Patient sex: M
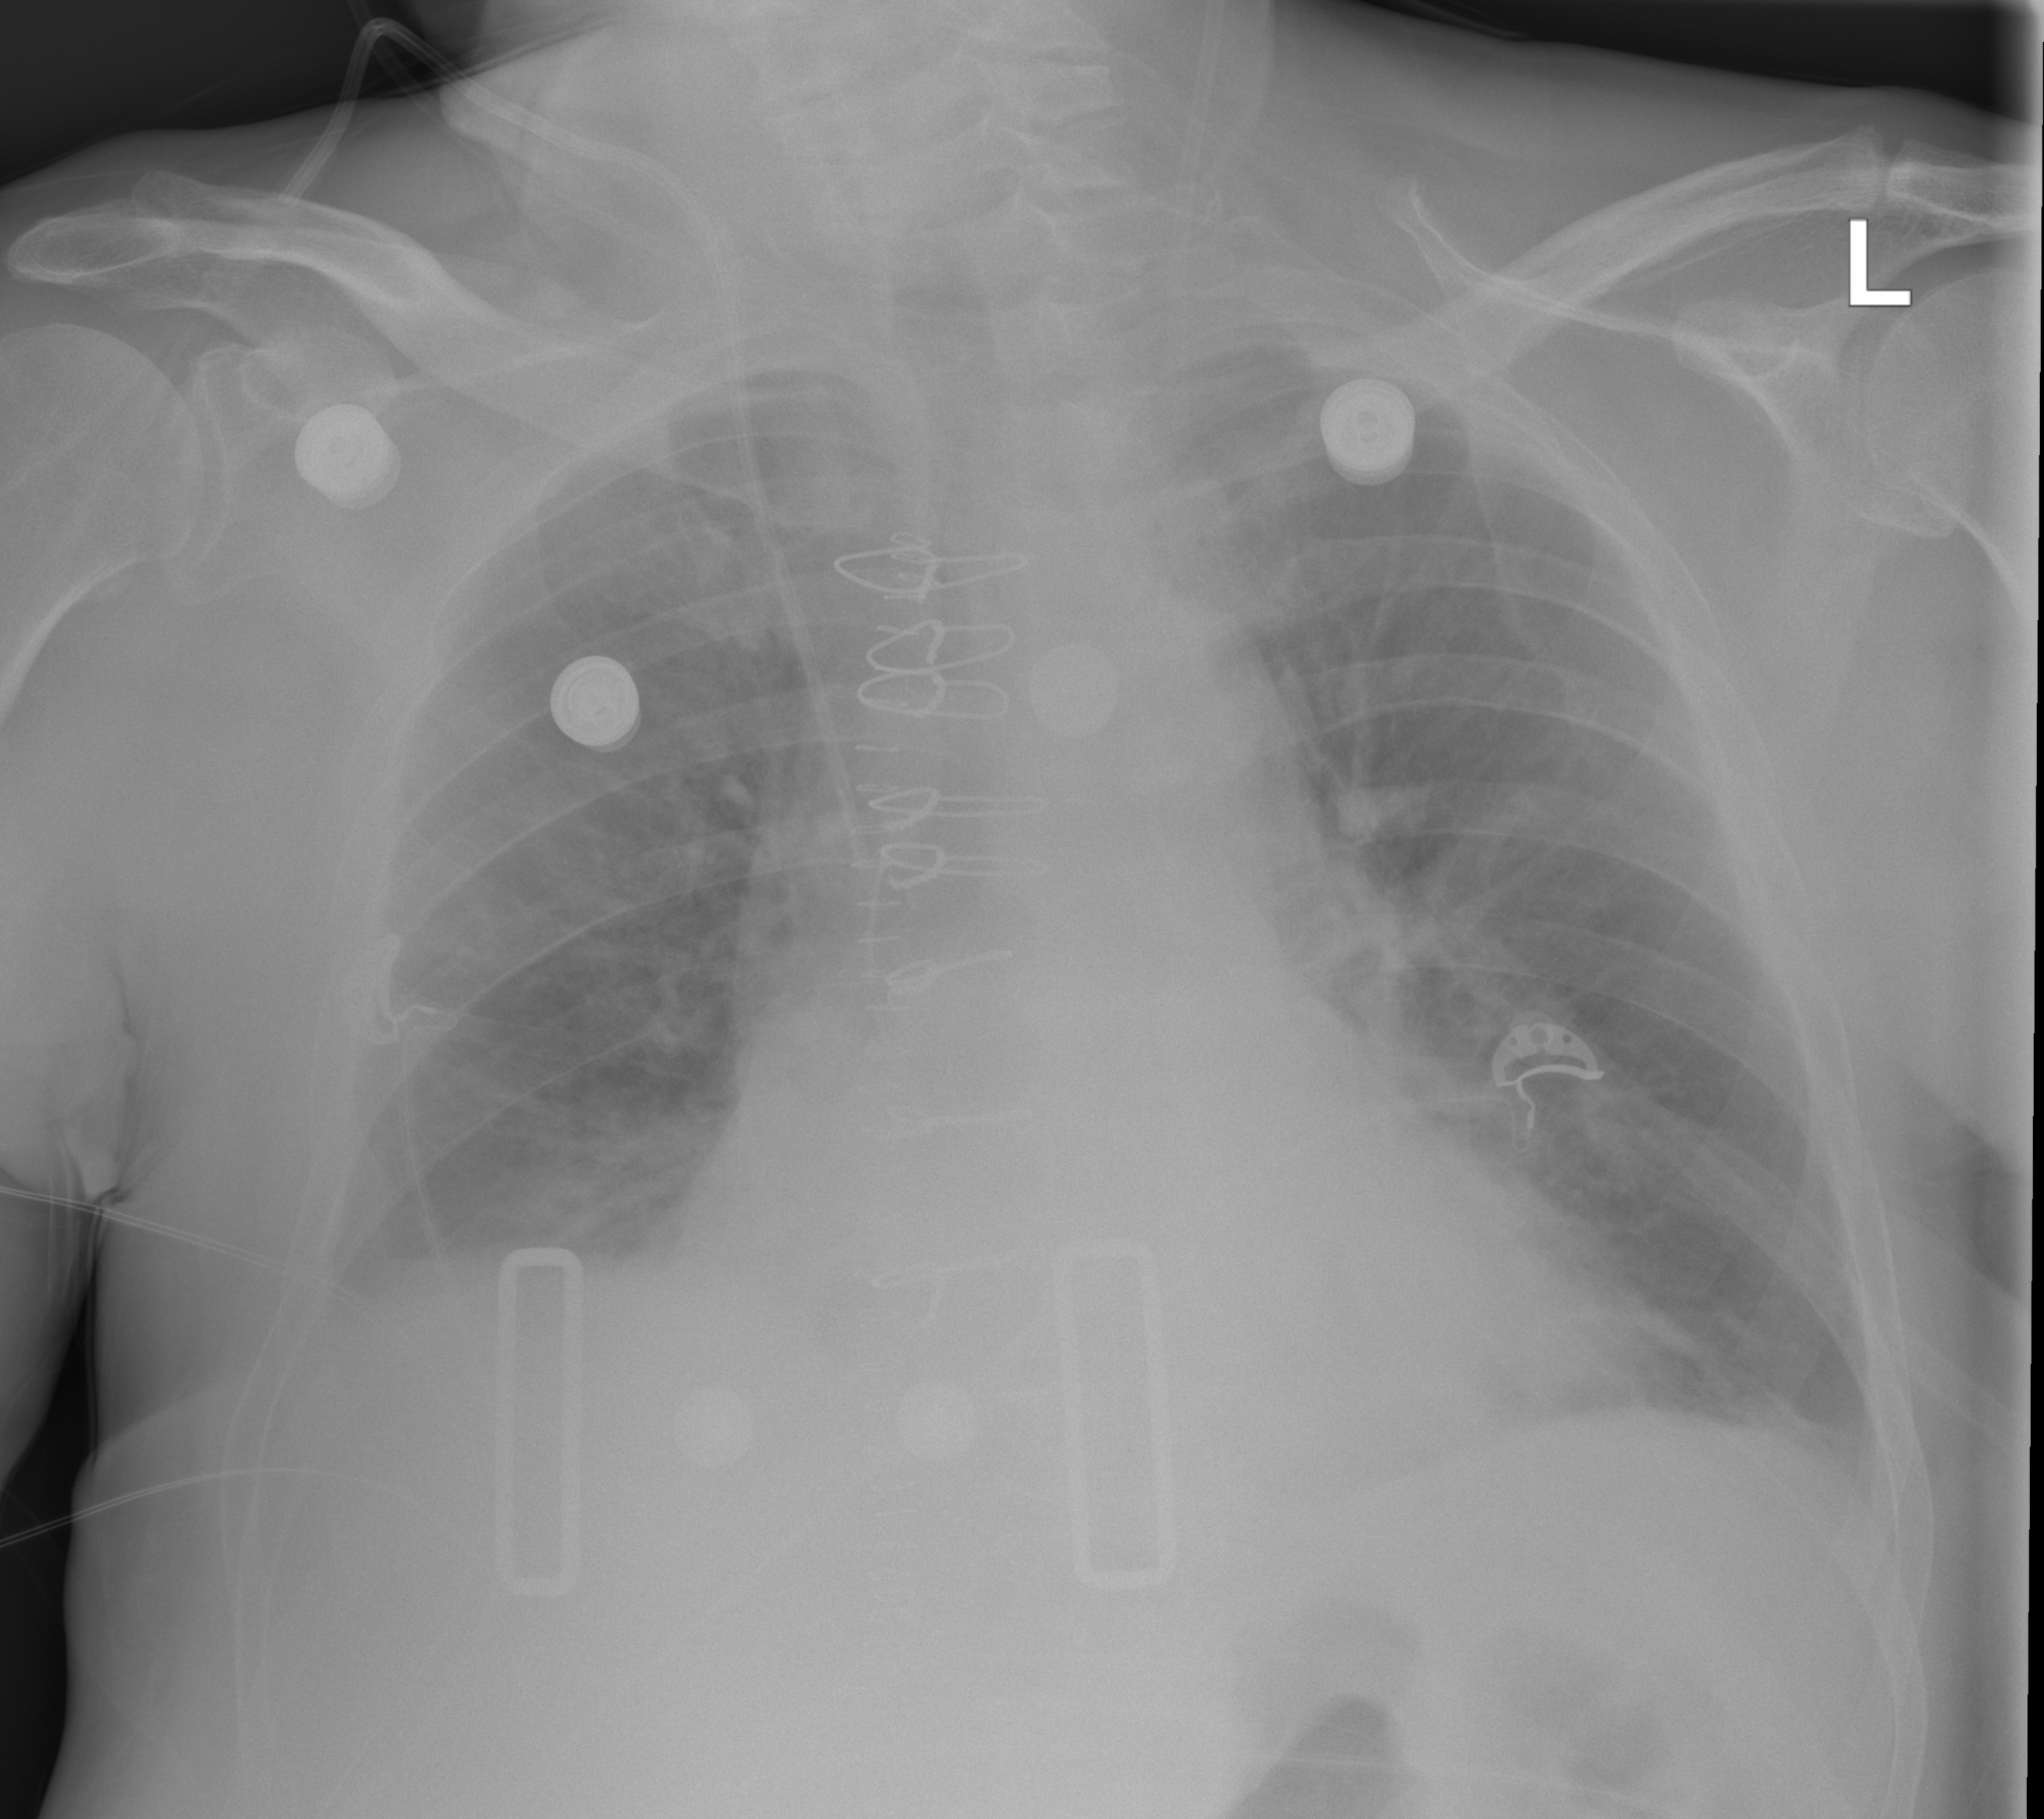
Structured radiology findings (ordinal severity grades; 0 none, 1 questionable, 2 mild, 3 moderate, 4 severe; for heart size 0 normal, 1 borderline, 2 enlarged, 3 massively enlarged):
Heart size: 0
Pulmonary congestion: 2
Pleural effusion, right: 1
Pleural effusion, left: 0
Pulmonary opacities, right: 0
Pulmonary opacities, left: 0
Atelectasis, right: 0
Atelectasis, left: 2